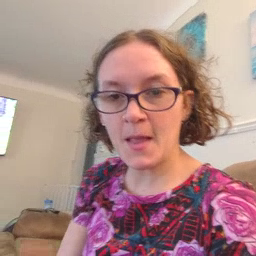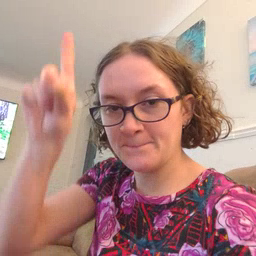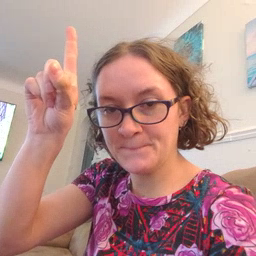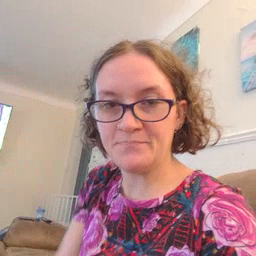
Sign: up